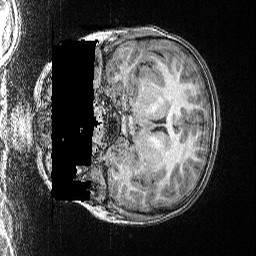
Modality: T1w
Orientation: coronal
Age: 83
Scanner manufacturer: siemens
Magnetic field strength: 3 T
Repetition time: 2.5 s
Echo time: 0.00347 s